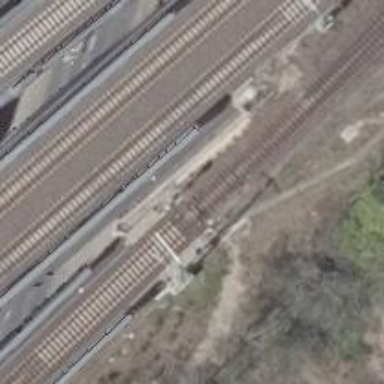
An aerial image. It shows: Railway switch with the turnout side on the left.